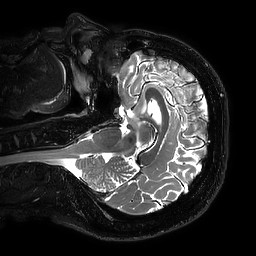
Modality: T2w
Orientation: axial
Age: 34
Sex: male
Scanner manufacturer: philips
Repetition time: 2.5 s
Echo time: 0.331 s